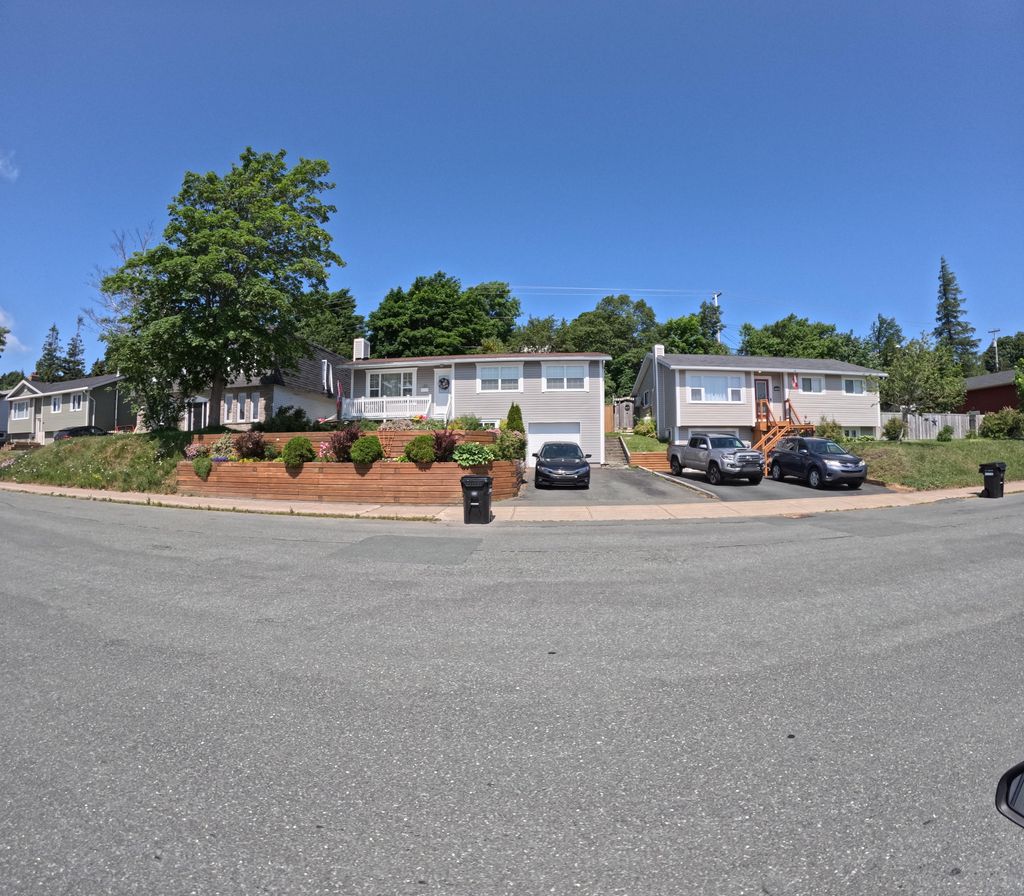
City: st_johns